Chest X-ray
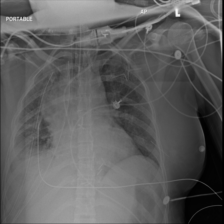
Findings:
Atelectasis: negative
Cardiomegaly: negative
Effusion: negative
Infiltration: negative
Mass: negative
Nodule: negative
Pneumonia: negative
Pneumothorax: negative
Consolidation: positive
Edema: negative
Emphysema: negative
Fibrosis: negative
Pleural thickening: negative
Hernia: negative